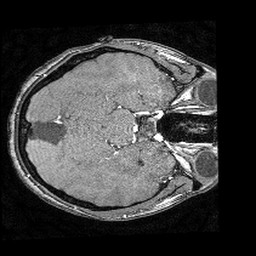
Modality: angio
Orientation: axial
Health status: ill
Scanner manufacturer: philips
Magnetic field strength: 3 T
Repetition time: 0.01819 s
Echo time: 0.003356 s